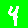
Digit: 4